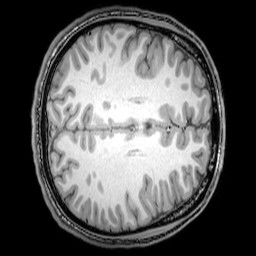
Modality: T1w
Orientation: axial
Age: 21
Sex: male
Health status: healthy
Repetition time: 0.081 s
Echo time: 0.037 s